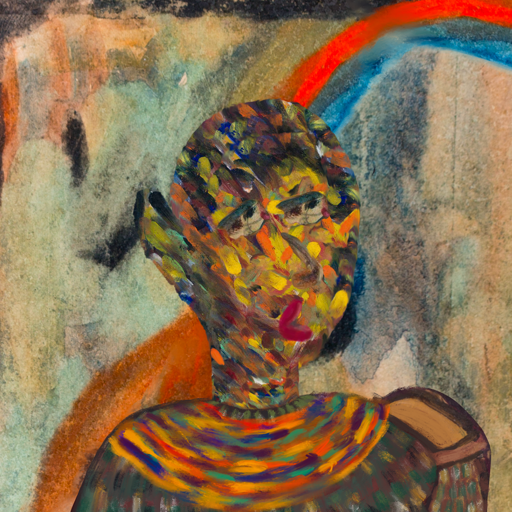
Background: Childish, Head And Neck Side: An_Impression, Face Side: Pipe, Bust: After_Raid, Hair Side: Blank, Head Accessory: Blank, Second Necklace: An_Impression_2, Necklace: Blank, Baby: Blank